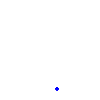
Particle: proton